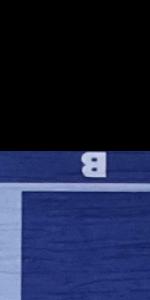
Label: Empty